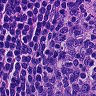
Metastatic tissue present: no